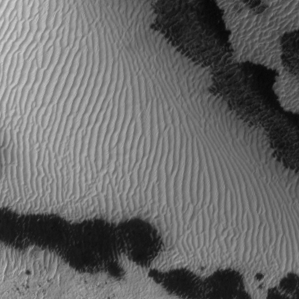
Label: frost